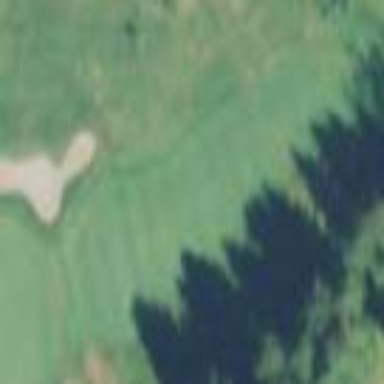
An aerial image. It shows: Grassy area designated as golf fairway.